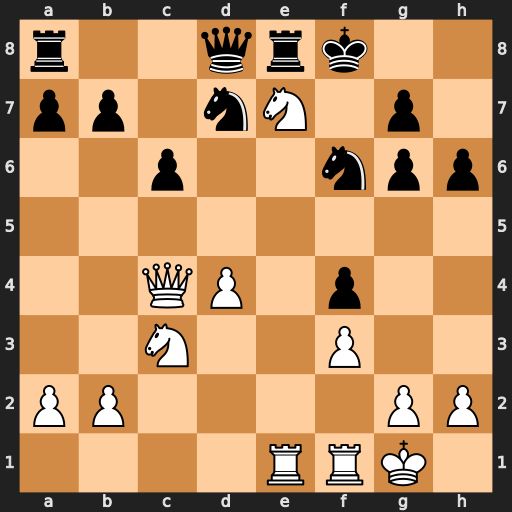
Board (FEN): r2qrk2/pp1nN1p1/2p2npp/8/2QP1p2/2N2P2/PP4PP/4RRK1
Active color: w
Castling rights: -
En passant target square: -
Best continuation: Nxg6#